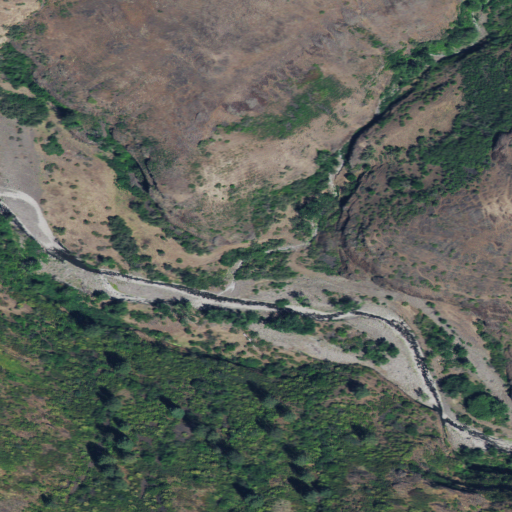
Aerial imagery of valley in Idaho named Bowman Gulch containing shrub, evergreen forest, grassland, and low intensity development